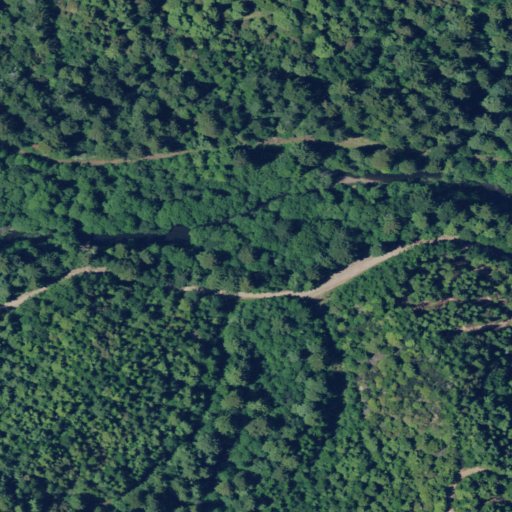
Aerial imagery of valley in California named Hayshed Gulch containing evergreen forest, woody wetlands, open development, low intensity development, and medium intensity development